Question: Let me show you part of my data:
'''
df <- structure(list(No = 1:9, X = c(0.005, 0.011, 0.011, 0.011, 0.011,
0.016, 0.023, 0.022, 0.029), Y = c(0.457, 0.166, 0.208, 0.212,
0.226, 0.107, 0.029, 0.055, 0.026)), class = "data.frame", row.names = c(NA,
-9L))
'''
I am now looking for a scatterplot that shows 'No' on the x-axis and the X-value on the y-axis. The dots shown in the plot are supposed to increase as the Y-values become smaller. Specifically, I want that dots within a certain range all have the same size:
'''
range | size
_____________________
1 - 0.15 | 1
0.149 - 0.10 | 3
0.09 - 0.05 | 5
0.049 - 0.01 | 9
0.009 - 0 | 11
'''
I already have the following code in R, which does most of the job:
'''
plot <- ggplot(df, aes(x=No, y=X)) +
geom_point(aes(colour = Y, size = Y)) +
scale_colour_continuous(low = "darkblue", high = "grey",
breaks = c(1, 0.15, 0.1, 0.05, 0.01)) +
labs(y = "Y-axis", x = "X-axis", size = "Determined by Y", colour = "Determined by Y")
legend_size <- c(3, 5, 9)
plot <- plot + scale_size(range = c(11,1), breaks = c(1, 0.15, 0.1, 0.05, 0.01)) +
guides(
color = guide_legend(),
size = guide_legend(override.aes = list(size = legend_size)))
'''
This is the resulting plot:

What I don't like about the plot is that it does not seem to be exact. E.g. the second dot looks like it is of size 3, whereas it should be of size 1 (like the first dot).
(If I specify more sizes in 'legend size' I get an error message.)
It would also be super helpful if someone could tell me, how to have different colors for each range.
Thanks a lot for your help!
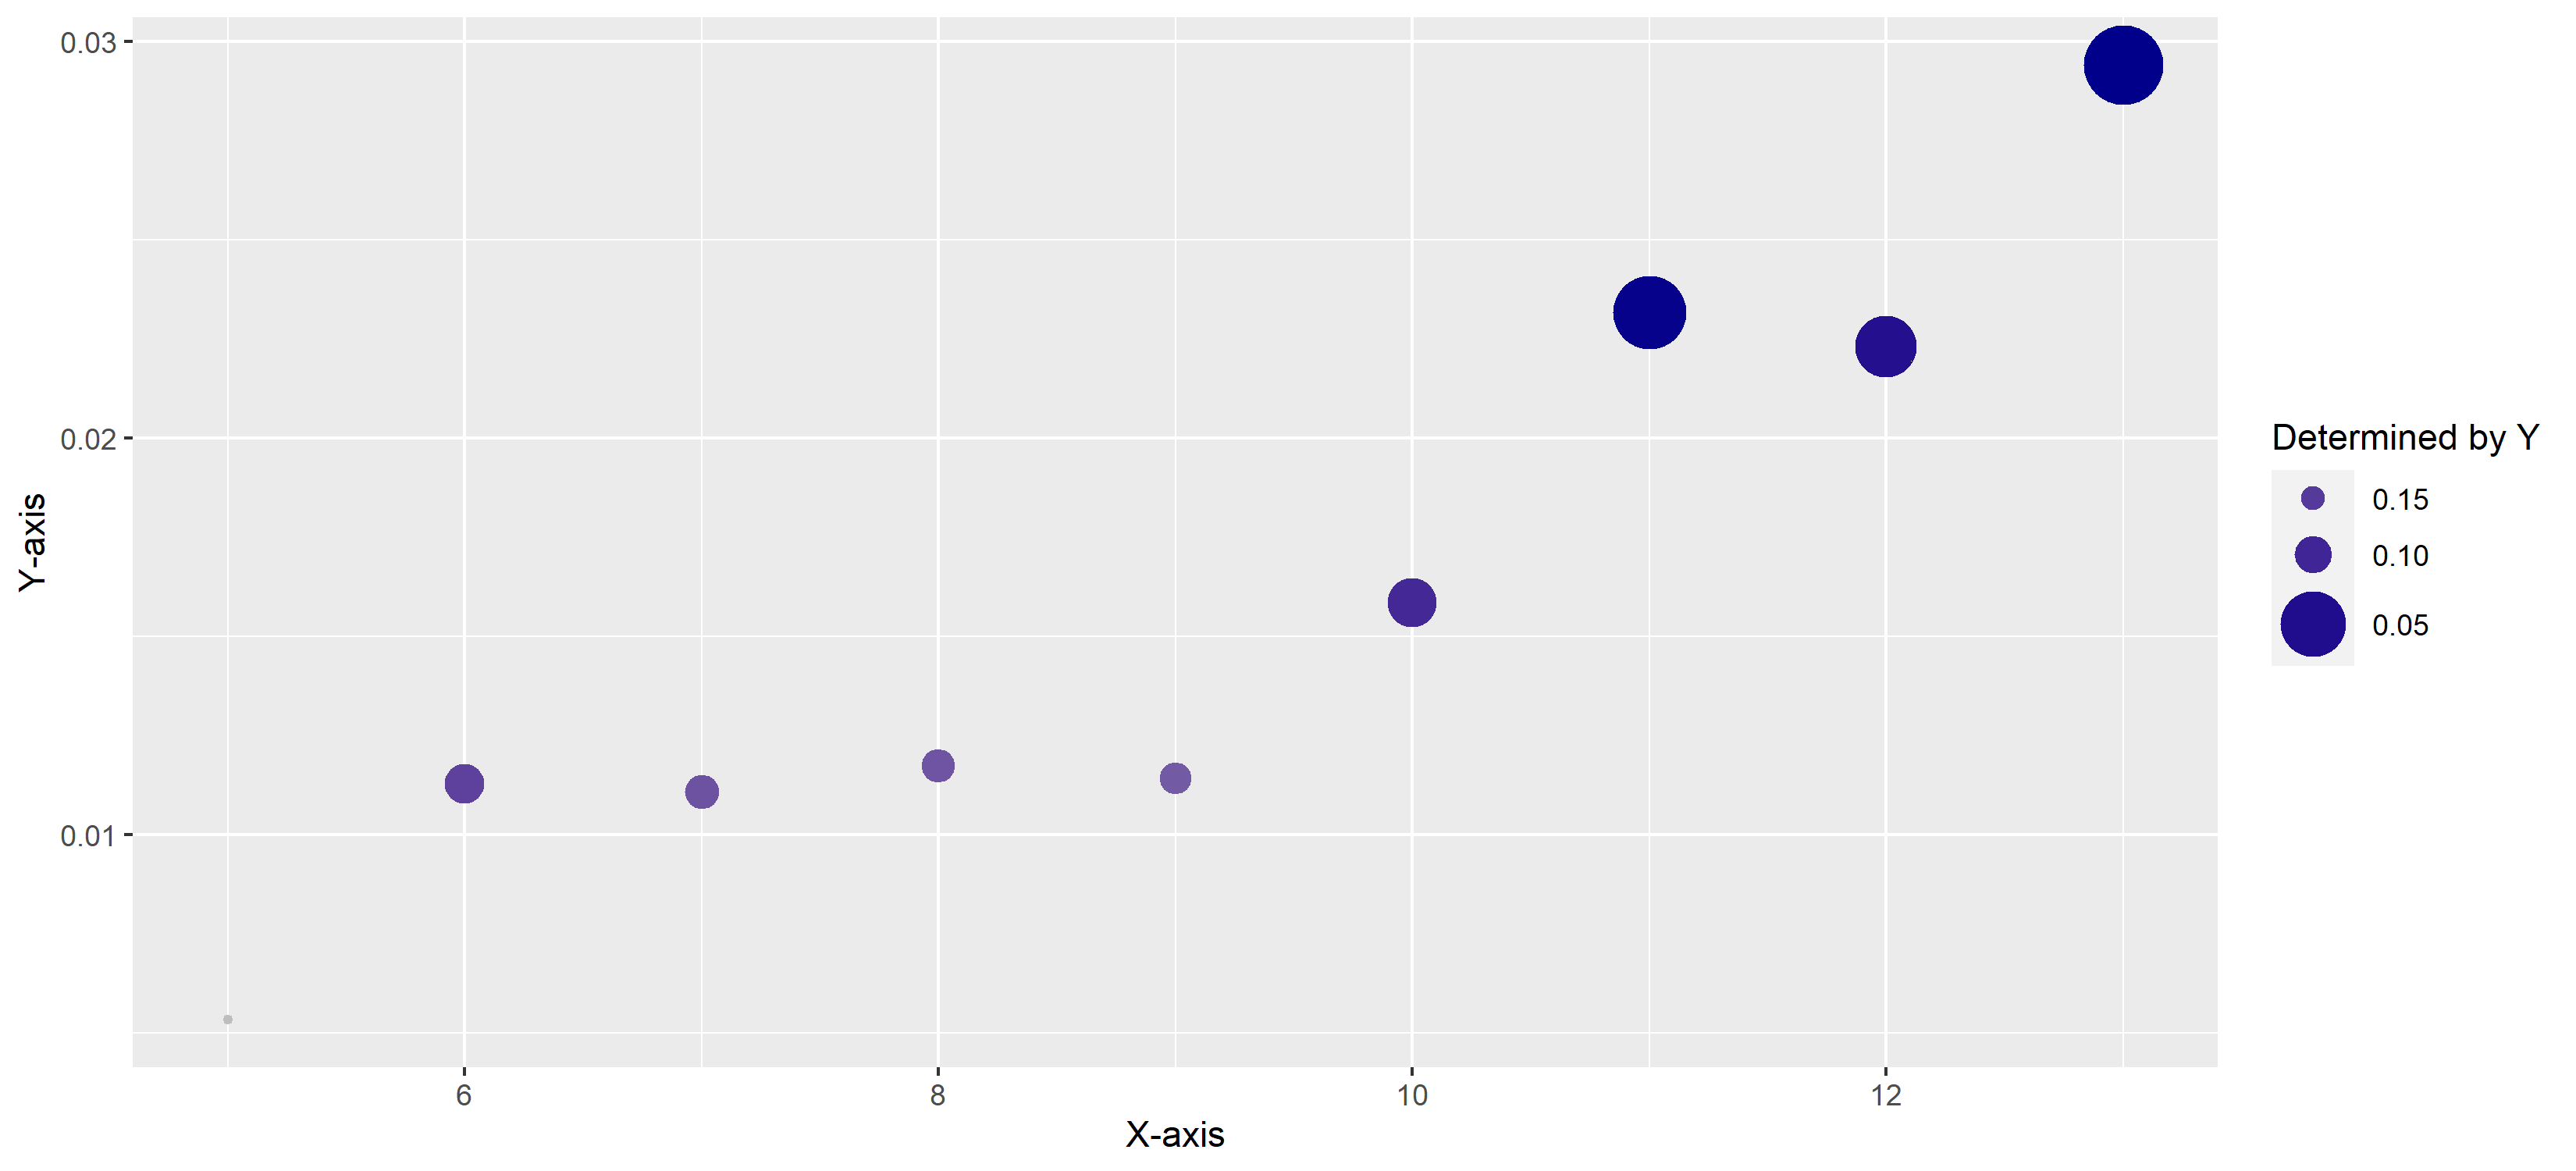
Answer: In order for 'size' to reflect ranges of values you have to make your variable discrete. To this end I use cut to discretizise Y according to your ranges and labels according to your wanted sizes. To use this new var in the plot I convert it to a numeric with values according to the dot size.
This new variable is mapped on 'size' where by I use 'scale_size_identity' which automatically gives me the right sizes.
As for the colors I use a discrete color palette which I construct using 'colorRampPalette'. To get the colors in the plot I use 'scale_color_manual'. Finally, to get one legend for both sizes and colors it is important so have same breaks, labels, limits, .. for both the size and color scale.
'''
# Sizes and Labels
sizes <- c(1, 3, 5, 9, 11)
labels = c(0.01, 0.05, 0.1, 0.15, 1)
library(dplyr)
library(ggplot2)
# Make Y discrete
df1 <- df %>%
dplyr::mutate(df,Y1 = cut(Y, right = FALSE, breaks = c(0, labels), labels = rev(sizes)),
Y1 = as.numeric(as.character(Y1)))
# Color Palette
cols <- colorRampPalette(c("darkblue", "grey"))(5)
cols <- setNames(cols, sizes)
cols
#> 1 3 5 9 11
#> "#00008B" "#2F2F97" "#5F5FA4" "#8E8EB1" "#BEBEBE"
ggplot(df1, aes(x=No, y = X)) +
geom_point(aes(color = factor(Y1), size = Y1)) +
scale_color_manual(breaks = sizes,
labels = labels,
values = cols,
limits = factor(sizes)) +
scale_size_identity(breaks = sizes,
labels = labels,
limits = range(sizes),
guide = "legend") +
labs(y = "Y-axis", x = "X-axis", size = "Determined by Y", colour = "Determined by Y")
'''

<URL>